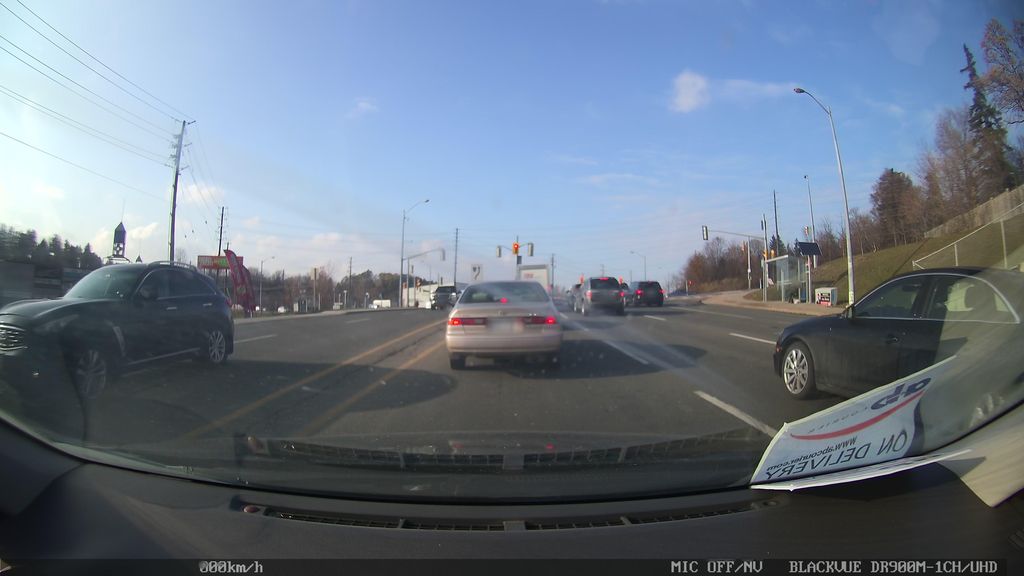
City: toronto